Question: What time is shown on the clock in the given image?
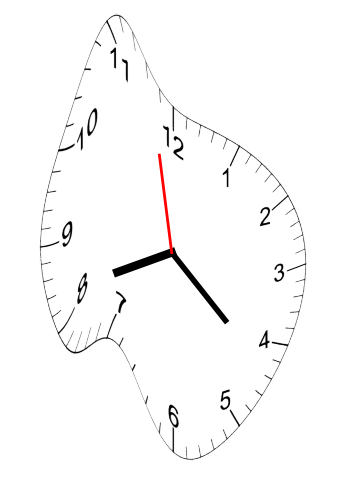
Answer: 08:21:58